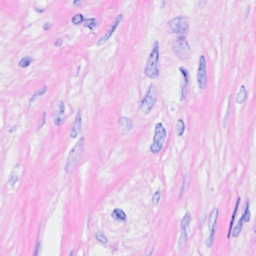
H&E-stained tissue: Breast